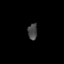
Tissue: lung
Cell type: Endothelial cells
Senescence score: 0.6784
Nuclear area (px): 150
Mean DAPI intensity: 69.46